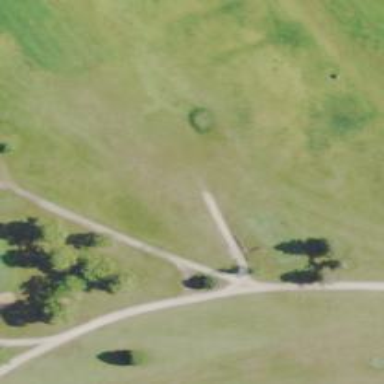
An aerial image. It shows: Path for golf carts.